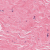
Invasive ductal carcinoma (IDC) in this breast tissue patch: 0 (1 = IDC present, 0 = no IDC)